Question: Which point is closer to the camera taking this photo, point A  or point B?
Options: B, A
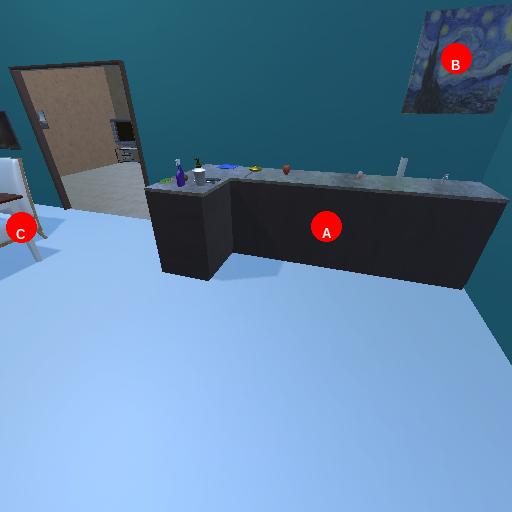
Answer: B